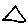
Label: triangle